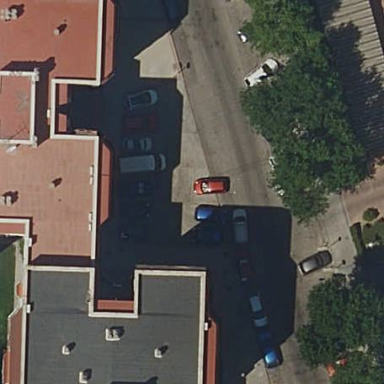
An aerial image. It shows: Parking available on the street side.